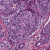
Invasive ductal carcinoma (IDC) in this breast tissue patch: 1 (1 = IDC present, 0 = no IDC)